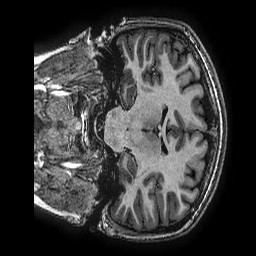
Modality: T1w
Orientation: coronal
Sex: female
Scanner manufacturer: ge
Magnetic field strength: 3 T
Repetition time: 0.00766 s
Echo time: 0.003476 s